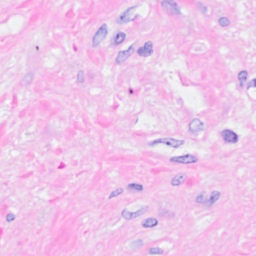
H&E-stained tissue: Breast